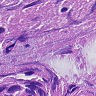
Metastatic tissue present: yes